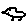
Label: bird